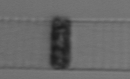
Label: Dactyliosolen_blavyanus